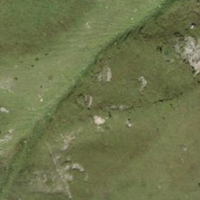
EUNIS habitat code: 23
Species observed at this site:
Parnassia palustris